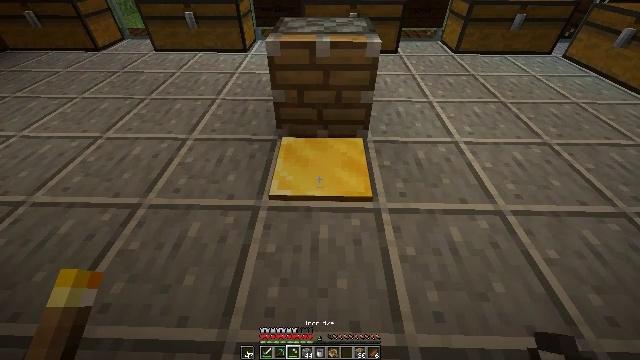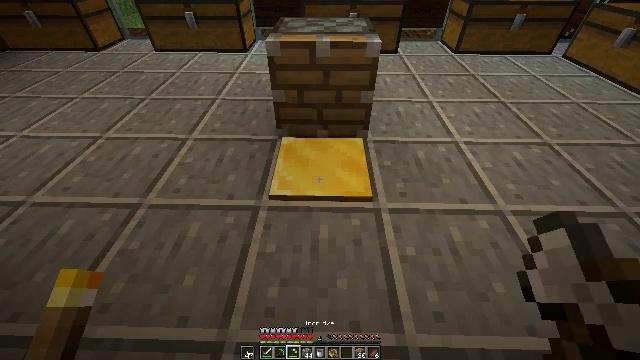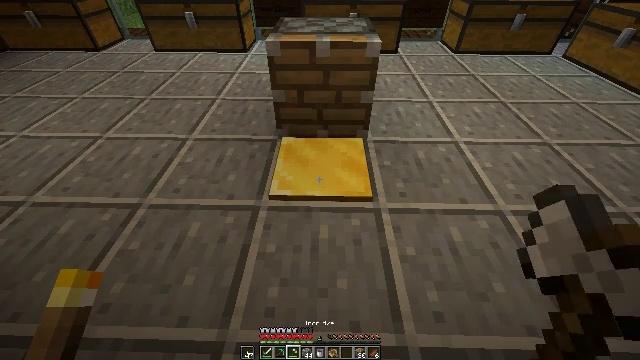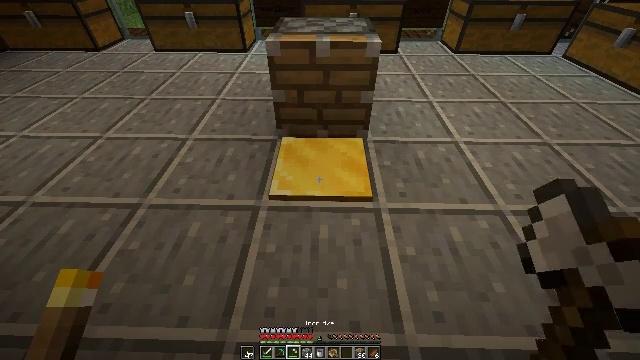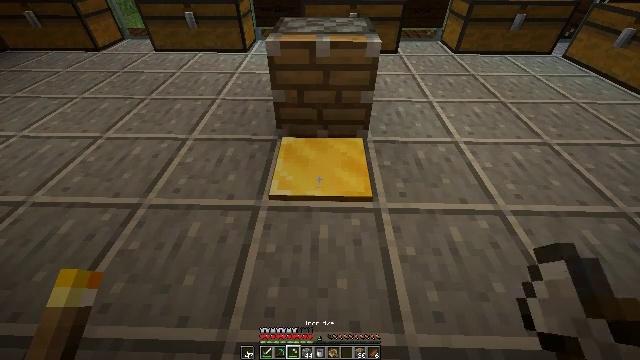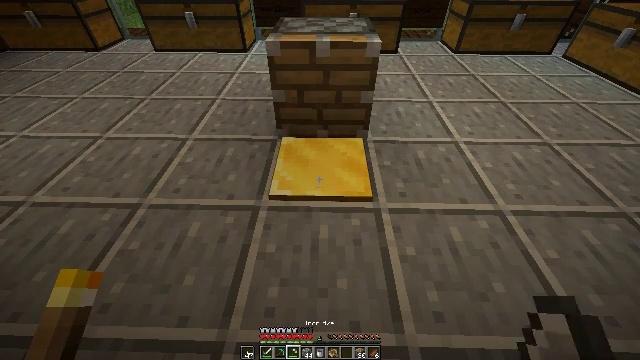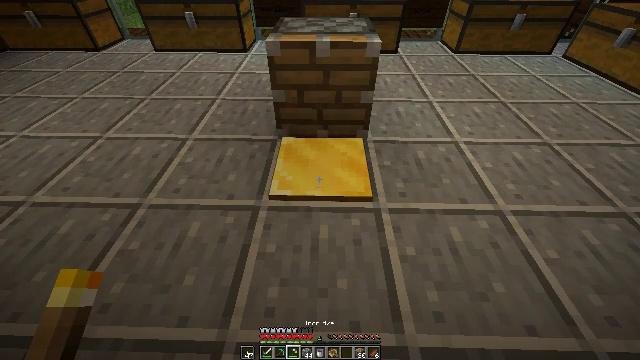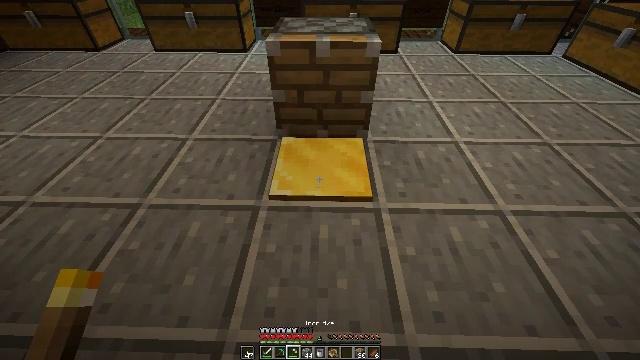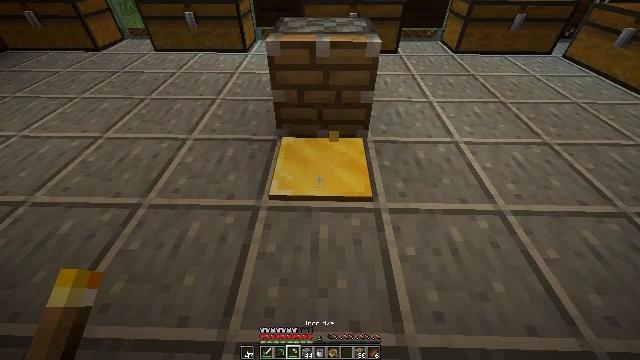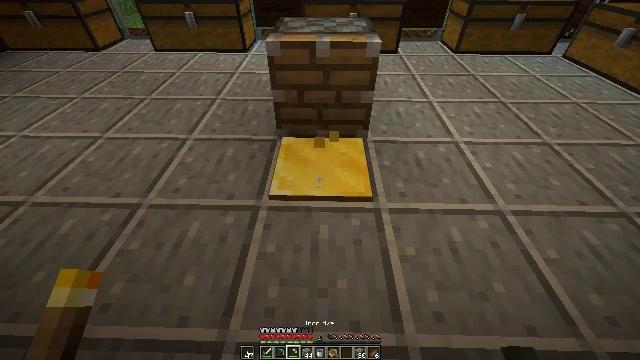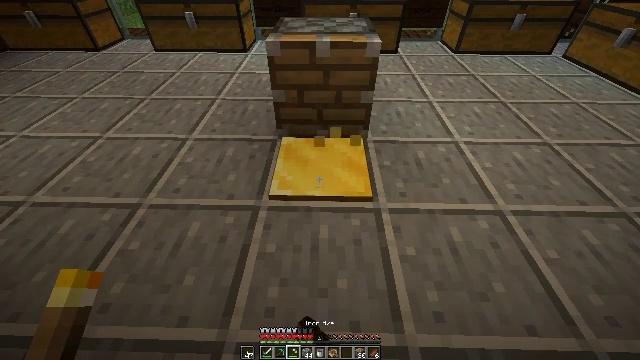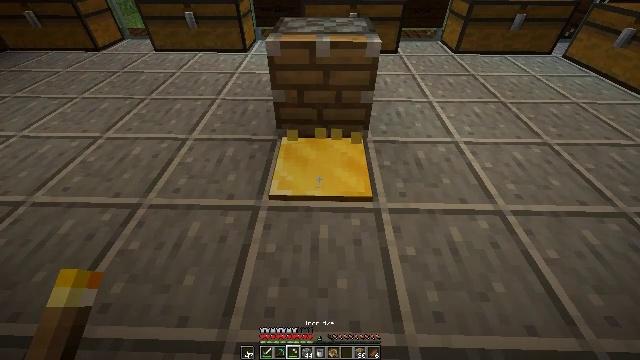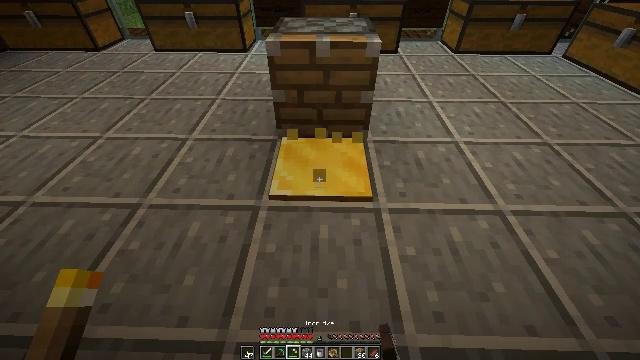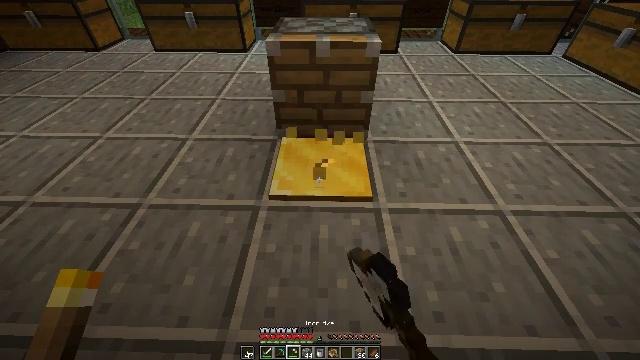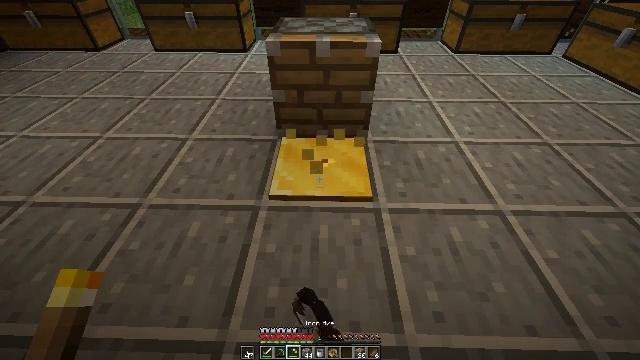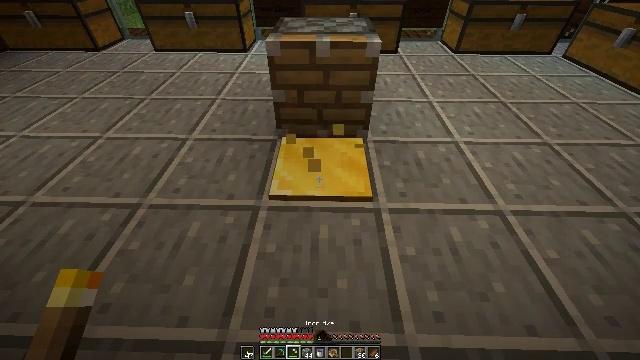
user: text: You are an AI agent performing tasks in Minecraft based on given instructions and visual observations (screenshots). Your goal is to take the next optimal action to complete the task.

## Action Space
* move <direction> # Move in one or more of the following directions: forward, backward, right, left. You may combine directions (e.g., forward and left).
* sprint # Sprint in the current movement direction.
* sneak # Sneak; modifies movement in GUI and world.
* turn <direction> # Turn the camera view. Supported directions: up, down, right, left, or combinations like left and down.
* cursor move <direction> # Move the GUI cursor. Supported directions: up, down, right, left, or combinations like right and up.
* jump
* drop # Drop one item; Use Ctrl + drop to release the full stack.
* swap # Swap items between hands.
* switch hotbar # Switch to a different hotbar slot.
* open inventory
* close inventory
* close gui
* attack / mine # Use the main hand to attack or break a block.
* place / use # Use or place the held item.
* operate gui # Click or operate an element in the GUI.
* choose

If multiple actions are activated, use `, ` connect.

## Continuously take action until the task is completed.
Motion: motion action
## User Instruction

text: mine block light weighted pressure plate
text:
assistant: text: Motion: no_op
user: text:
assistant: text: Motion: no_op
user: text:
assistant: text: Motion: no_op
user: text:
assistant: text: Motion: no_op
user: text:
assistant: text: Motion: no_op
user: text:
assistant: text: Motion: no_op
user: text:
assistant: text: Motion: no_op
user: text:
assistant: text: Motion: attack / mine
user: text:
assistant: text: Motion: attack / mine
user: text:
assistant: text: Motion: attack / mine
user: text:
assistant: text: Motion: attack / mine
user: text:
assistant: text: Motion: attack / mine
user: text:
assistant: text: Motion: attack / mine
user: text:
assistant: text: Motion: attack / mine
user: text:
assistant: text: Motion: no_op
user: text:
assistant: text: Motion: switch to hotbar 2
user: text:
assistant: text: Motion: switch to hotbar 2
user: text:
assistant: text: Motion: switch to hotbar 2
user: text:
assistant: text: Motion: attack / mine, switch to hotbar 2
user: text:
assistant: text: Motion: attack / mine
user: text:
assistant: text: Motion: attack / mine
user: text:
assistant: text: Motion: attack / mine
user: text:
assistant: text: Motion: attack / mine
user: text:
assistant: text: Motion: attack / mine
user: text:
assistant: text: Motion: attack / mine